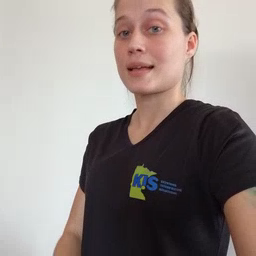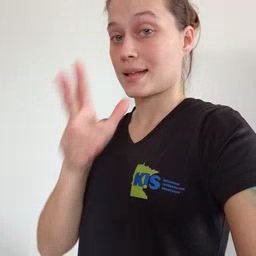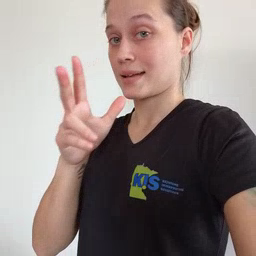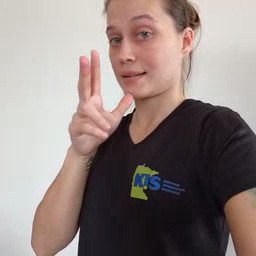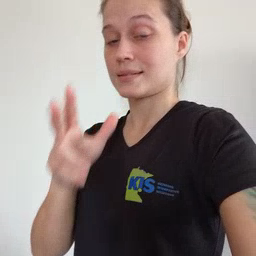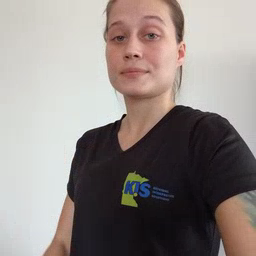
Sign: hen